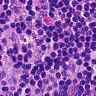
Metastatic tissue present: no